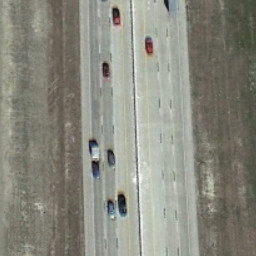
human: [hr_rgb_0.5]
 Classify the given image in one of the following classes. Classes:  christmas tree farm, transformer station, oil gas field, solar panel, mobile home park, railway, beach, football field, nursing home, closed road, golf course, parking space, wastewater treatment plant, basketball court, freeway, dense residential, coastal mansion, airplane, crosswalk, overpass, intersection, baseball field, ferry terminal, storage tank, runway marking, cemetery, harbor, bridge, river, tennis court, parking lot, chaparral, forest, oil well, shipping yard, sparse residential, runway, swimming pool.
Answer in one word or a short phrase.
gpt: freeway